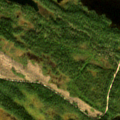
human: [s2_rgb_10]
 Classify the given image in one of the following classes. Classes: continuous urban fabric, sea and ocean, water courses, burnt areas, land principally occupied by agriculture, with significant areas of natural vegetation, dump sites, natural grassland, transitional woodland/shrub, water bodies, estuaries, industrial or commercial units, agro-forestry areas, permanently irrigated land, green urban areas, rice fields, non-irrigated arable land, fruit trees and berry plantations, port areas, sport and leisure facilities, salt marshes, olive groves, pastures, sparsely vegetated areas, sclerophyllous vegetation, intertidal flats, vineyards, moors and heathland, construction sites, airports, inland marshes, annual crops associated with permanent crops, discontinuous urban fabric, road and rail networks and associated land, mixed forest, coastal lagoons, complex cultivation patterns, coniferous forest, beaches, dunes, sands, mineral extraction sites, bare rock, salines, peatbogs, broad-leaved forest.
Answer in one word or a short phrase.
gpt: coniferous forest, transitional woodland/shrub, water bodies